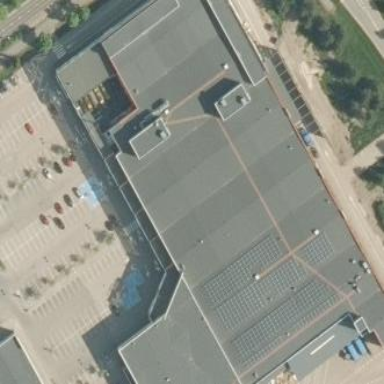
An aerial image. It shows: Mall building.